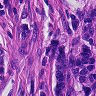
Metastatic tissue present: yes